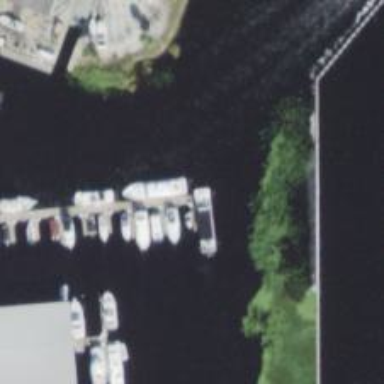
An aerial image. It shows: Marina on leisure land.